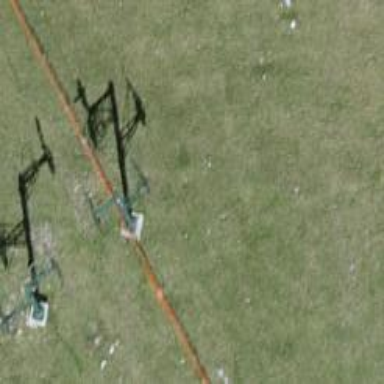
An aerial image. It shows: Pylon for aerialway.